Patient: sex M, age 58
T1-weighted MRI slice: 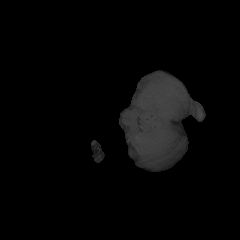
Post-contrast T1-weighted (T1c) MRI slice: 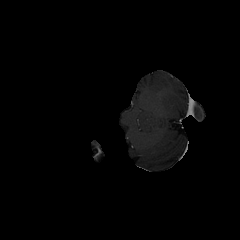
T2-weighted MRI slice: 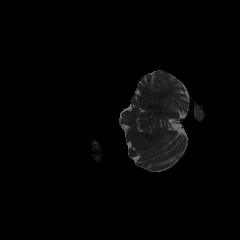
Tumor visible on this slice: no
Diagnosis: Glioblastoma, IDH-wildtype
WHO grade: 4